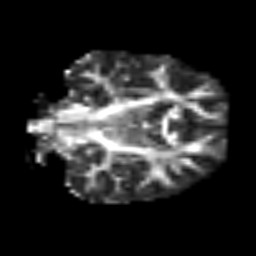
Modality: FA
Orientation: coronal
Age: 64
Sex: male
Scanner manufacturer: siemens
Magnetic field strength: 3 T
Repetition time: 3.2 s
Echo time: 0.081 s